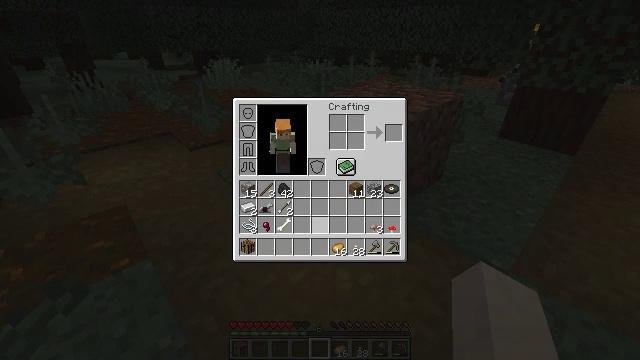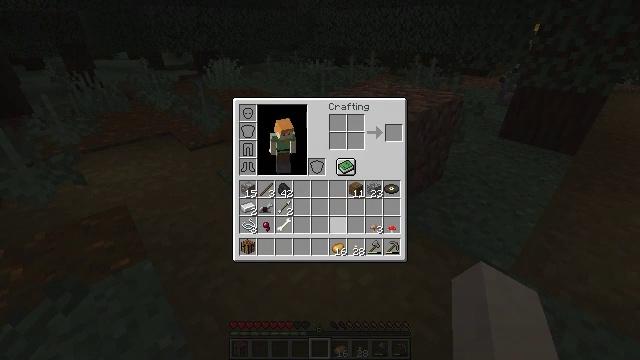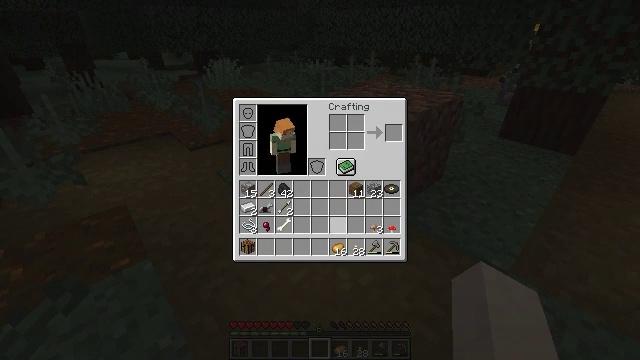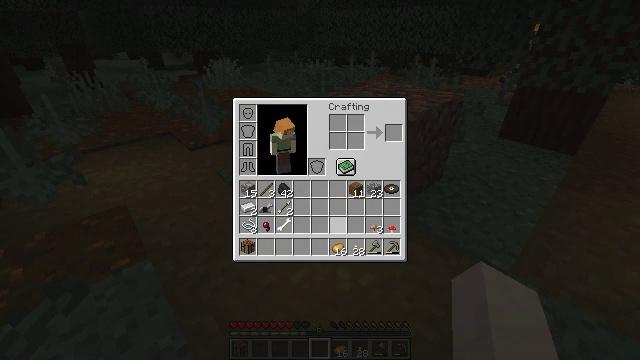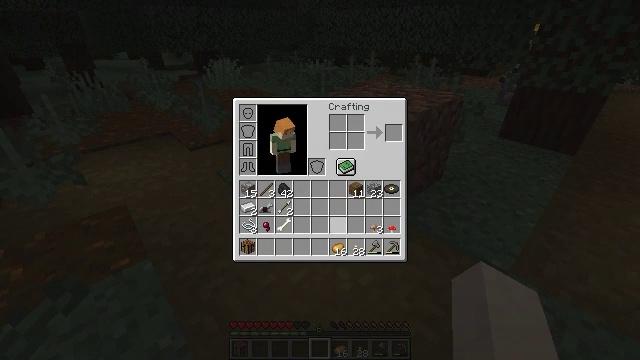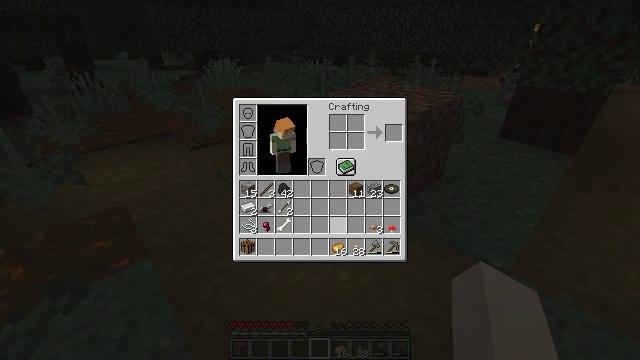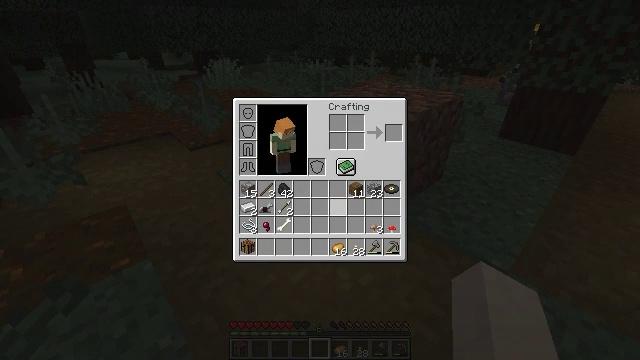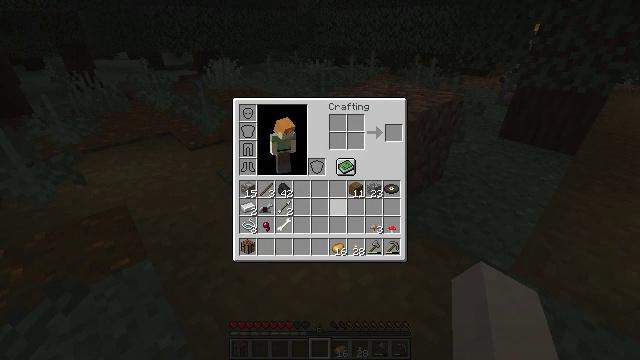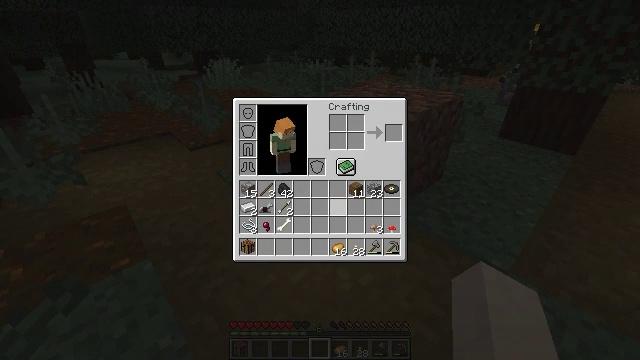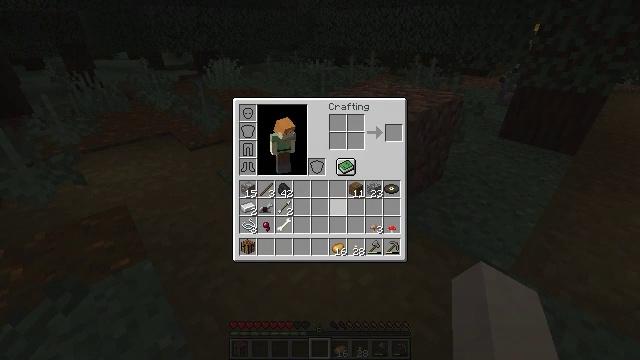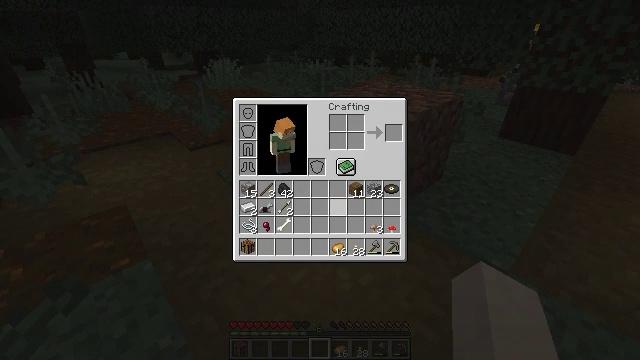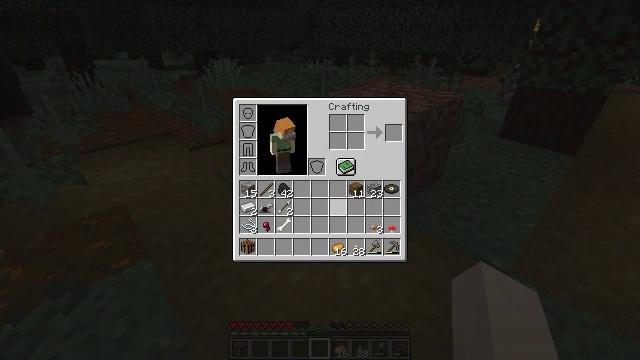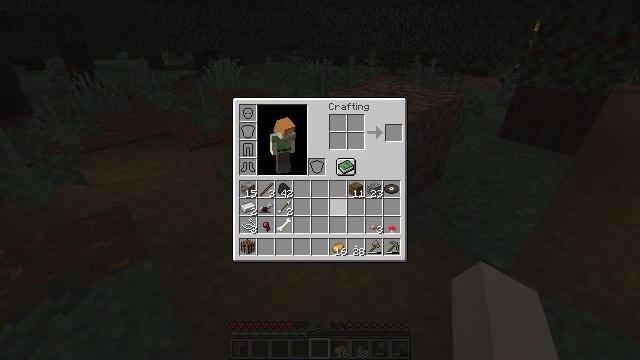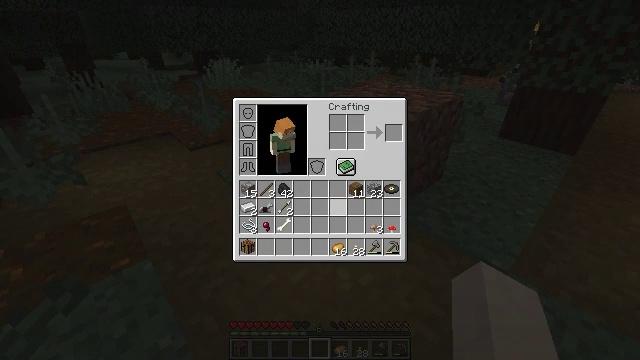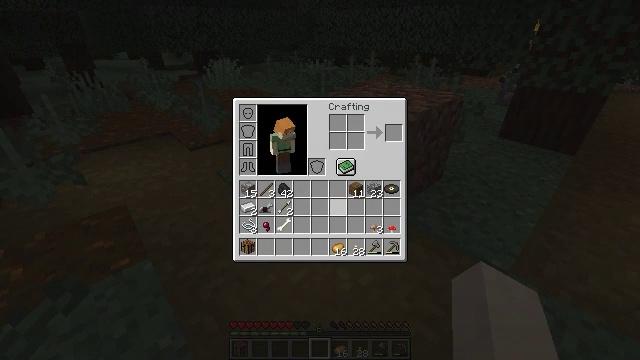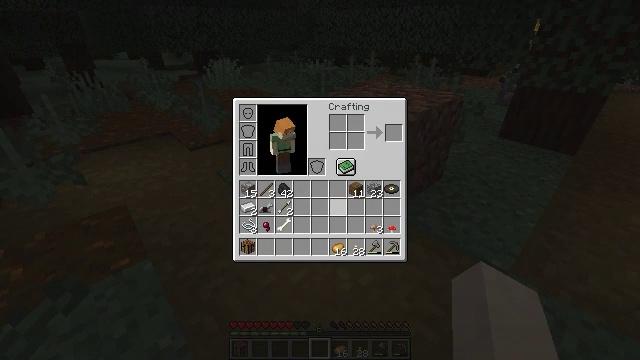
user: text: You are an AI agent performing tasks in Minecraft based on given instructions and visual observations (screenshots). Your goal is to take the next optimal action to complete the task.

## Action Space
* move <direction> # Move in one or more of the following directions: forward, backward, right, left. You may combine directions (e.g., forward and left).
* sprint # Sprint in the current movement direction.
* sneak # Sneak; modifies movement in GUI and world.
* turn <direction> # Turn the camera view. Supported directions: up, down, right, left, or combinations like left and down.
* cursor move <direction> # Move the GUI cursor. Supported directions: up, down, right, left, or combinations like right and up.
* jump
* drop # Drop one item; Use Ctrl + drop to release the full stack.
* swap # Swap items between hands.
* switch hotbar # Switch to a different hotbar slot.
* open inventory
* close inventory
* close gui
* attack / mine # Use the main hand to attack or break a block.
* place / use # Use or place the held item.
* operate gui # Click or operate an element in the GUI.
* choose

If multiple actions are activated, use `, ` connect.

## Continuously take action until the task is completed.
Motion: motion action
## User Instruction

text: Mine the red mushroom on the ground.
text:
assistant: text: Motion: cursor move right
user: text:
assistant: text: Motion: no_op
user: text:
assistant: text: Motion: no_op
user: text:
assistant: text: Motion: no_op
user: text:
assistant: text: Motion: no_op
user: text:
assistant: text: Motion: no_op
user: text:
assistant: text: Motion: no_op
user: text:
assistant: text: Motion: no_op
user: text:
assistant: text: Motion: no_op
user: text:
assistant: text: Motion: no_op
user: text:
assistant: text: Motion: no_op
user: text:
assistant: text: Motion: no_op
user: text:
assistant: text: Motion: no_op
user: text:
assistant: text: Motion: no_op
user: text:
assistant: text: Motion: no_op
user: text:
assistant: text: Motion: no_op
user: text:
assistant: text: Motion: no_op
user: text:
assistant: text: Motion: no_op
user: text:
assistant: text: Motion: no_op
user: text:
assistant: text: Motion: no_op
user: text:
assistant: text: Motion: no_op
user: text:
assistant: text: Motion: no_op
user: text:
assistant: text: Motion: cursor move right
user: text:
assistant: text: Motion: cursor move right
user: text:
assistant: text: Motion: no_op
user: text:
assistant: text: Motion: no_op
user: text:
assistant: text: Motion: no_op
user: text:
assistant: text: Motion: no_op
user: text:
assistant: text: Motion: close inventory
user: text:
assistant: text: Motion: close inventory